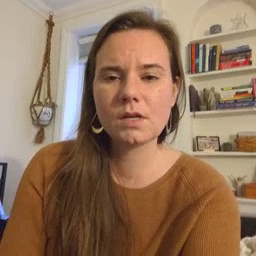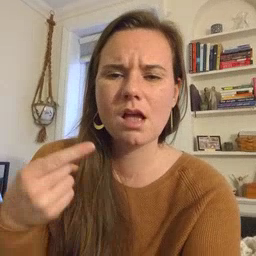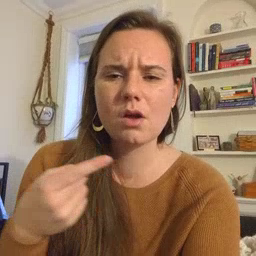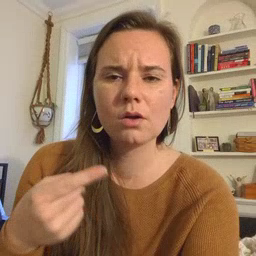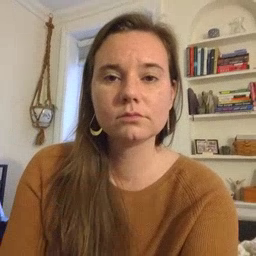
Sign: owie